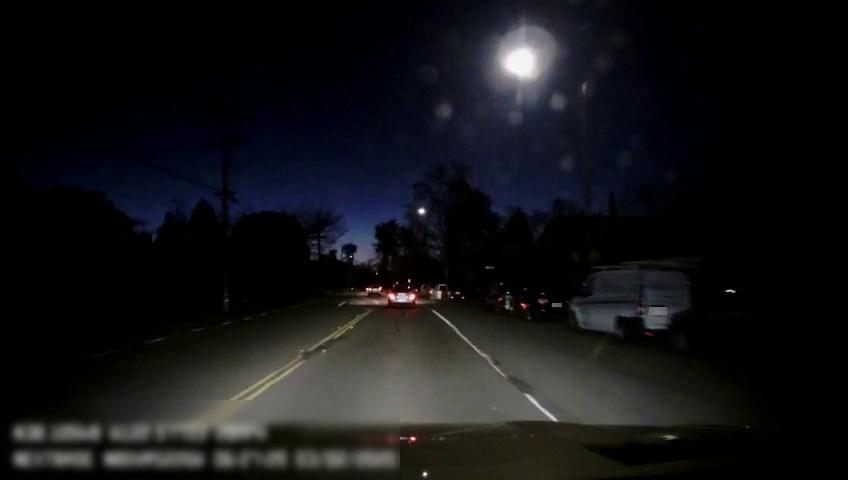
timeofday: Night
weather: Cloudy
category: Drivable Space
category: Vehicles | Car
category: Vehicles | SUV
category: Vehicles | Van
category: Vehicles | Car
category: Vehicles | SUV
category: Vehicles | Car
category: Vehicles | Car
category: Lanes | Current Lane
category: Lanes | Current Lane
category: Lanes | Opposite Lane